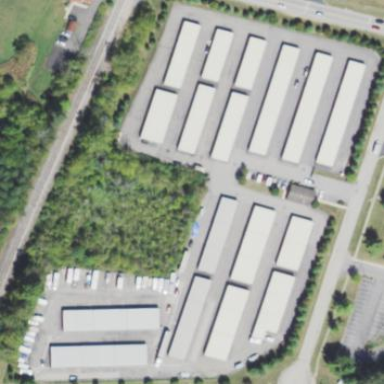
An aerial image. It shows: Commercial area with storage rental shop.